Question: Our app uses the Googe API for maps.
When we try and run the app on the emulator provided by 'Samsung for their Galaxy', it fails because it seems that the emulator is 'missing the shared library'? How can this be overcome?
'''
Failure [INSTALL_FAILED_MISSING_SHARED_LIBRARY]
'''
Here's the configuration of the AVD:

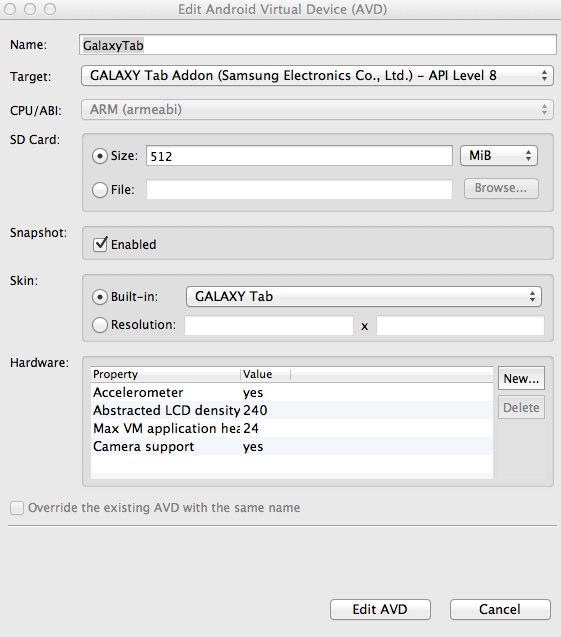
Answer: Go for Google APIs(Google Inc.)-API Level 8
as Galaxy Tab Addon system image do not include the Maps external library'(com.google.android.maps)'.